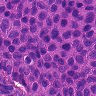
Metastatic tissue present: yes